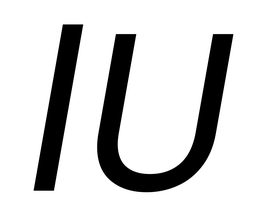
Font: Poppins-Italic